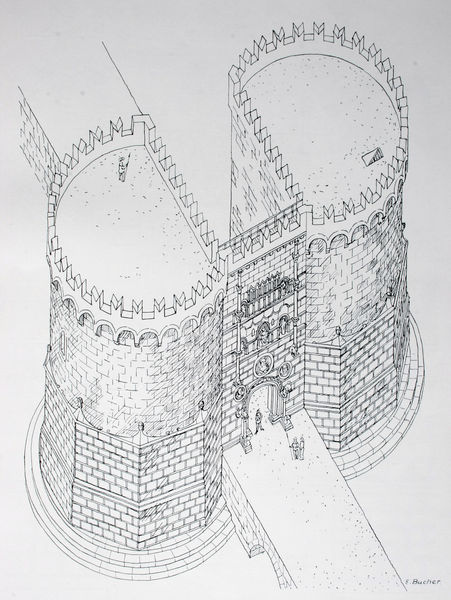
Titel: Versuch einer Gesamtrekonstruktion der Brückentürme der Brückentoranlage zu Capua
Künstler: Liphantes
Standort: Capua
Institution: Brückentoranlage
Schlagwörter: mann, wasser, weiß, menschen, fenster, grau, schwarz, skizze, strasse, säulen, tür, zeichnung, schloss, weg, architektur, mensch, sockel, stein, steine, wache, brücke, gitter, turm, aussicht, ansicht, bogen, studie, burd, mauer, ziegel, grafik, graphik, vogelperspektive, steg, treppe, treppen, arch, architecture, king, lanze, men, people, soldaten, soldier, soldiers, stairs, white, arm, black, figures, gray, grey, old, wall, windows, detail, symmetrie, durchgang, perspective, stufen, tor, zinnen, befestigung, oben, bögen, wände, eingang, burg, medaillon, türme, torbogen, übergang, draufsicht, linear, festung, mauerwerk, schwarzweiss, schwert, waffen, soldat, entwurf, ritter, arkaden, halbrund, fries, portal, rustika, wappen, sims, ziegelsteine, gesims, mauern, man, stone, mittelalter, building, water, roof, street, tower, wächter, stadtmauer, lanzen, einfahrt, knight, metal, plan, rampe, entrance, path, porch, road, way, drawing, paper, black and white, castle, etching, graphic, illustration, line, sketch, wachen, wachposten, pen, schutz, door, bridge, zinne, ancient, fort, burgtor, rundtürme, grundriß, archway, design, fundament, gemauert, ink, brick, bricks, gate, terrace, entry, wehrgang, zwillingstürme, zugbrücke, terassen, aerial view, map, pencil, medieval, aerial, barracks, circles, lines, top, fallgitter, pillar, guard, humans, doorway, frieze, guards, soilders, turret, towers, iron, diagram, middle ages, scheme, alt, weapon, ausstieg, wachleute, spear, queen, pike, moat, pile, walkway, city gate, gates, turrets, fortifications, fortress, crenellation, masonry, fortification, lance, castle gate, crennellations, portcullis, drawbridge, artchitecture, blueprint, bleistift, stairway, zugtor, toor, besatzung, buther, schwalbenschwanzzinnen, bird's eye view, ramparts, gatehouse, batlements, battlements, cutlas, scetch, defence, bucher, crusade, ramp, circular, spikes, mote, enter, semicircle, line drawing, watchtower, ramification, huchef, huchep, protection, burg tor grafik bucher zinnen, #rund, gangway, napels, medievil, buidling, crennelation, protect, battlement, lookout, chateau fort, sentry, douane, line drawinf, stronghold, feste, caste, birds eye, birds eye view, architetur, einlass, visitor, guarded